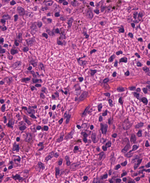
Tumor epithelial tissue: no
Tumor-associated stroma tissue: yes
Normal tissue: no